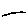
Label: line